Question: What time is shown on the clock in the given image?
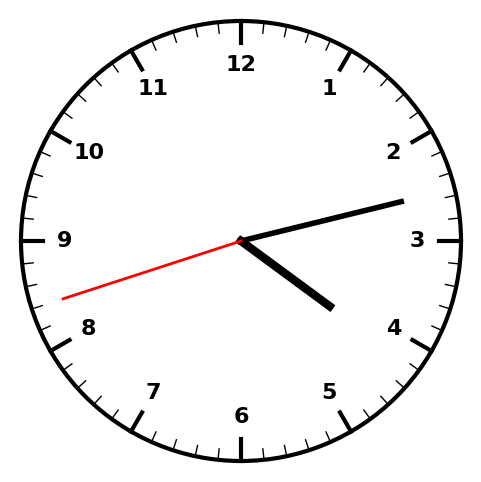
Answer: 04:12:42